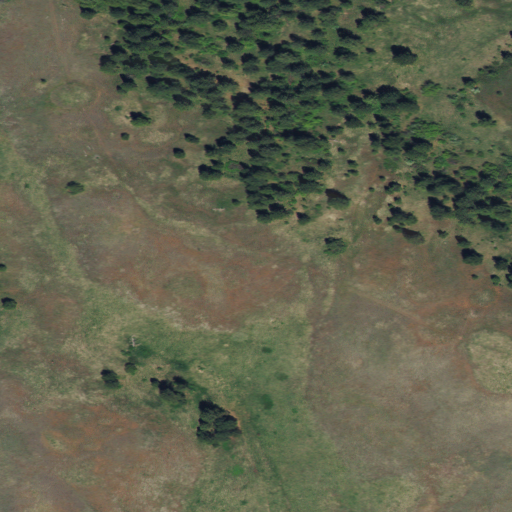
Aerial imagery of plain(s) in Idaho named Pimble Point containing shrub, grassland, and evergreen forest